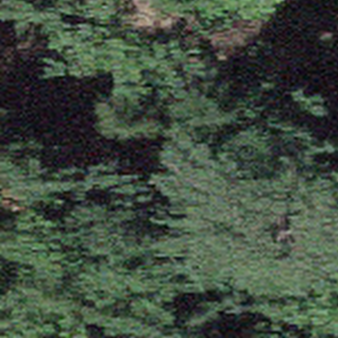
Label: other